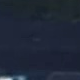
Vehicle type: Motorcycle